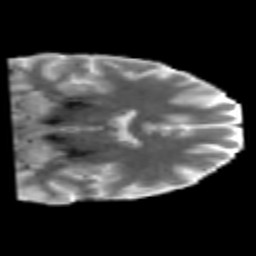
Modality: MD
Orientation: coronal
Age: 26
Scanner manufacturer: philips
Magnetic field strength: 3 T
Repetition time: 8.56 s
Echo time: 0.1273 s